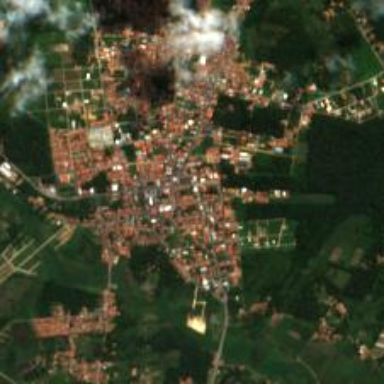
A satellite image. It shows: Town.